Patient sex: F
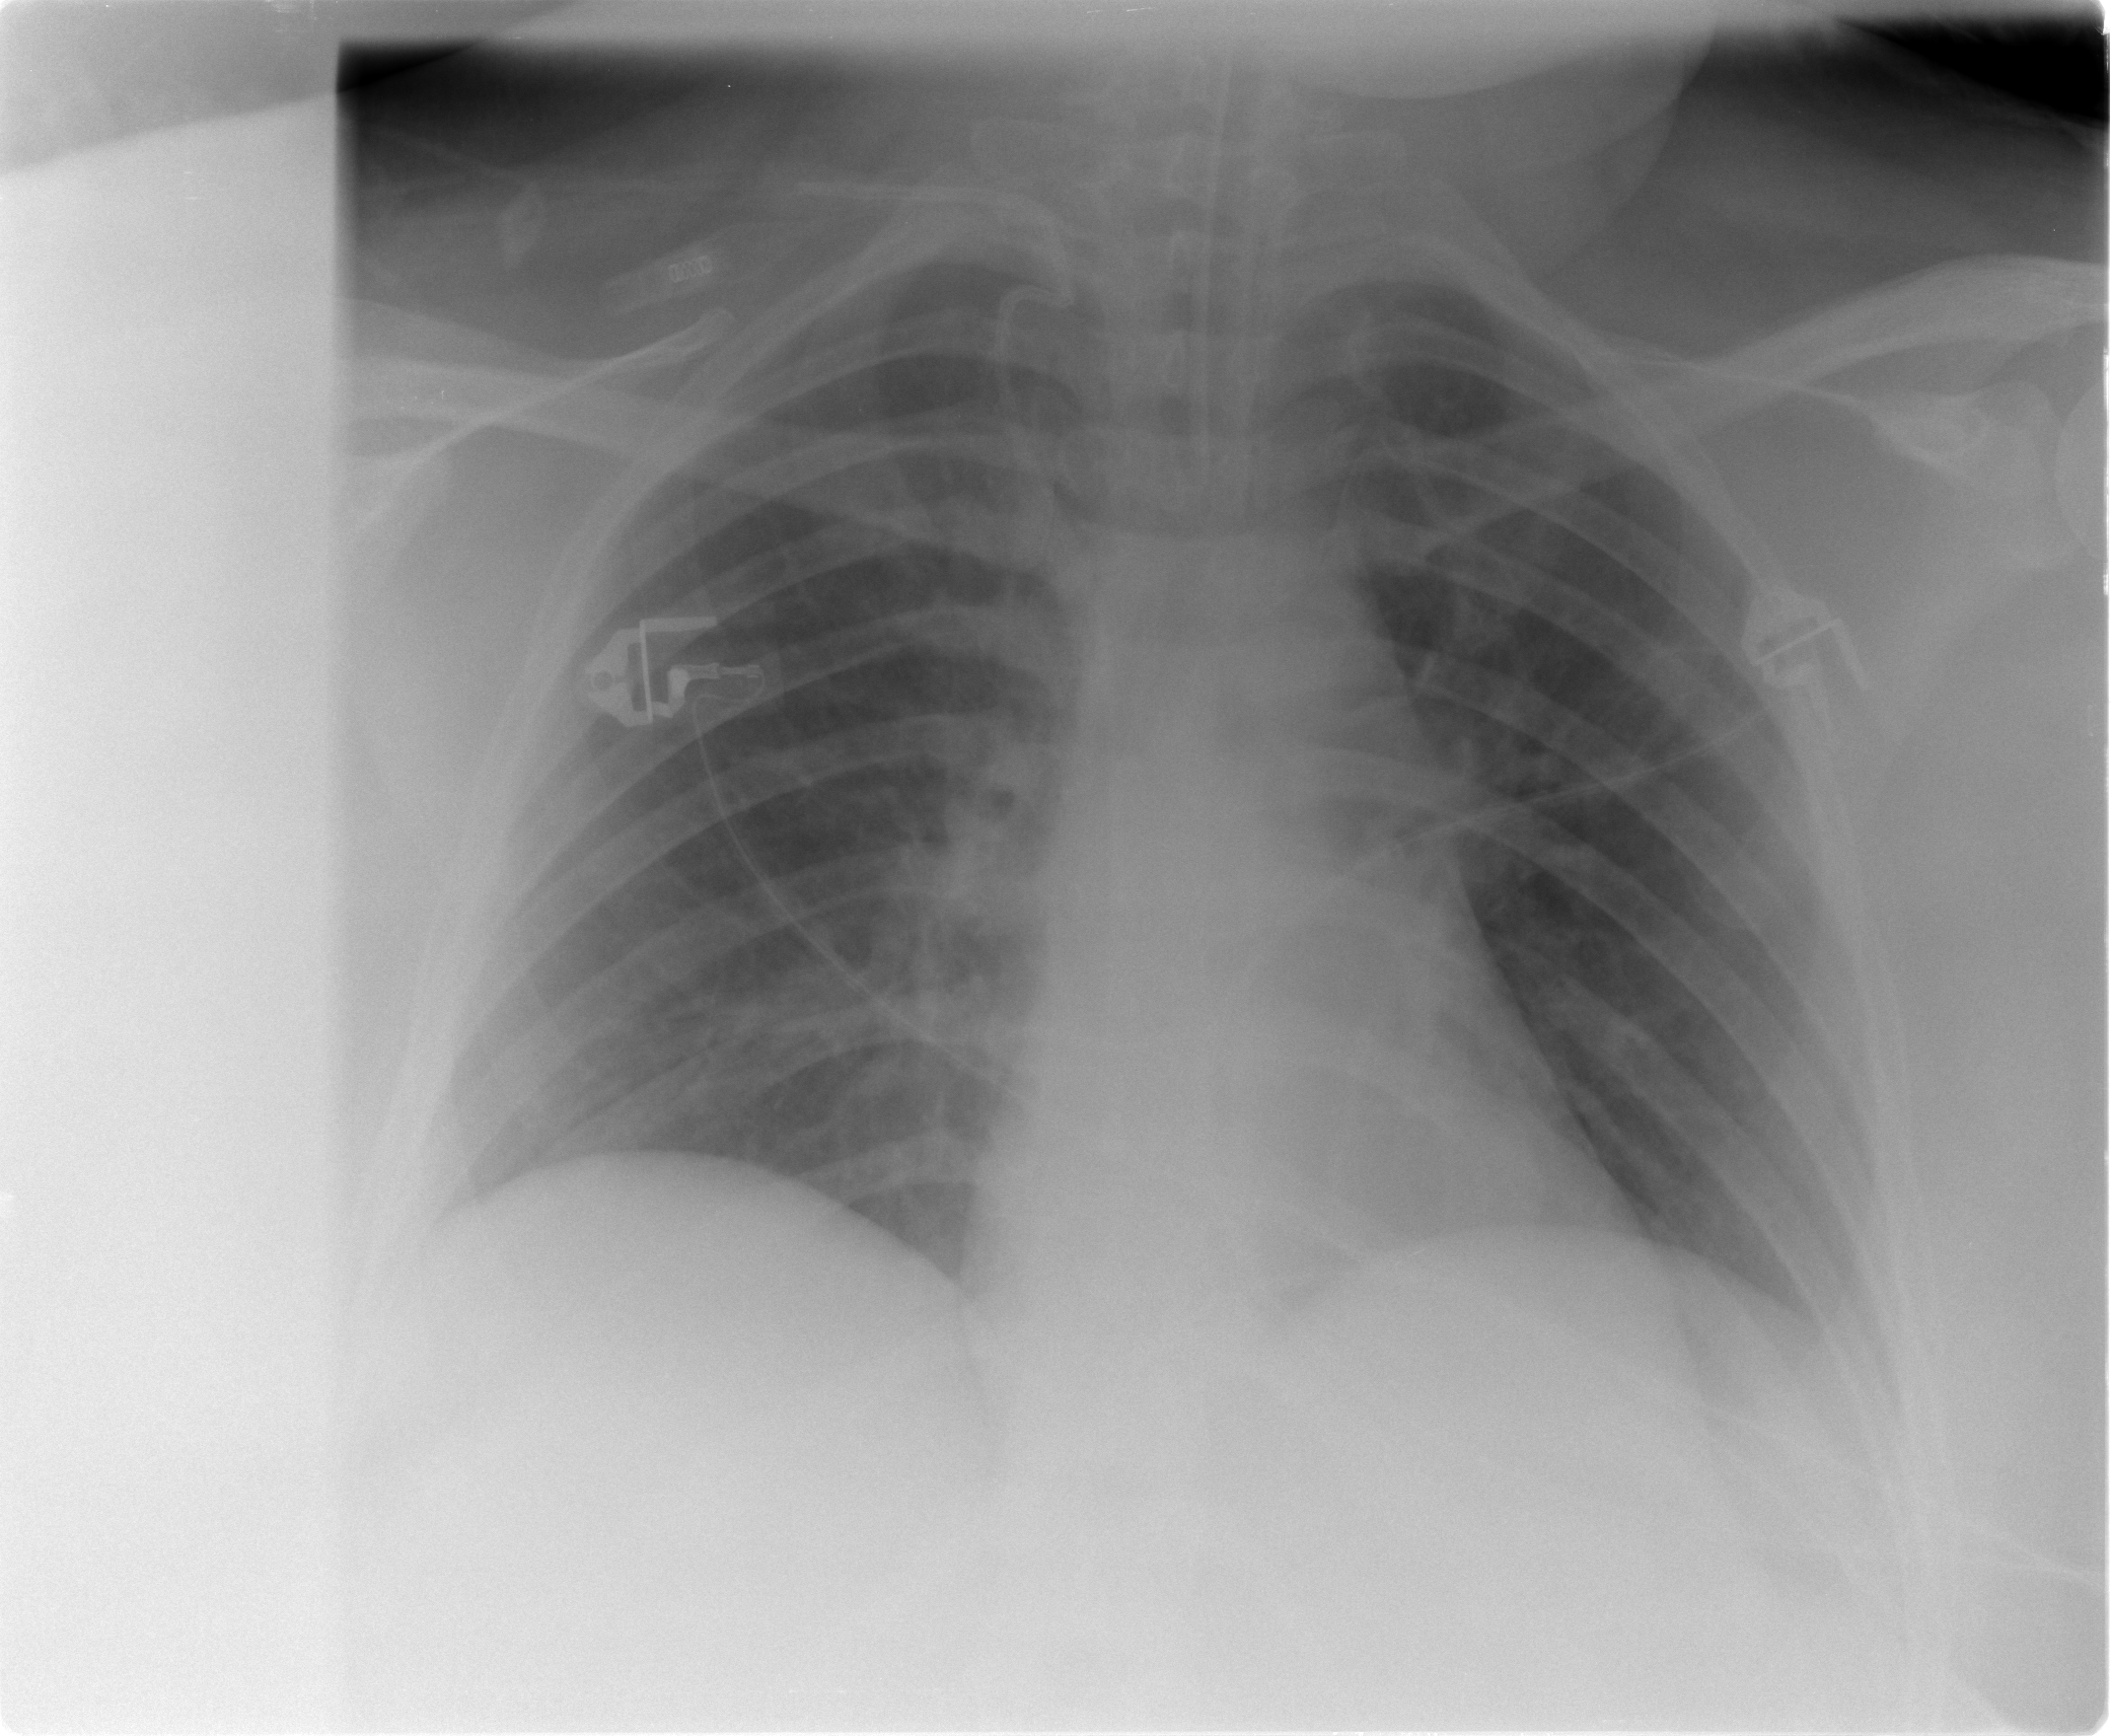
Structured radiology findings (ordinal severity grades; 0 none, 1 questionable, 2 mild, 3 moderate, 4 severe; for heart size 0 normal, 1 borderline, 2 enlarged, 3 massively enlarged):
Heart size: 0
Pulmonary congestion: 0
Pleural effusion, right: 0
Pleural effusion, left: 0
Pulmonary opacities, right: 0
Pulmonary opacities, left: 0
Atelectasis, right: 2
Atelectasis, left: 0